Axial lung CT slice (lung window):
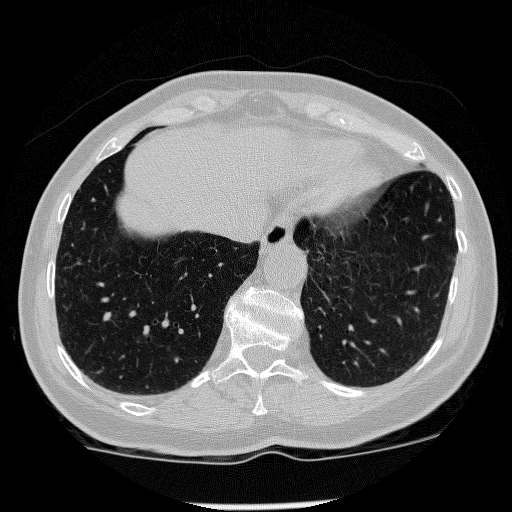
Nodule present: no